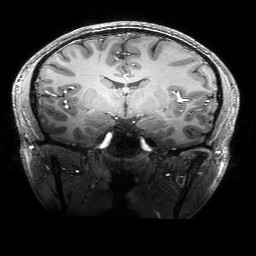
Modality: T1w
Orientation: sagittal